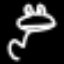
Label: frog